Field crop: maize
Growth stage: 1
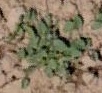
Species: convolvulus